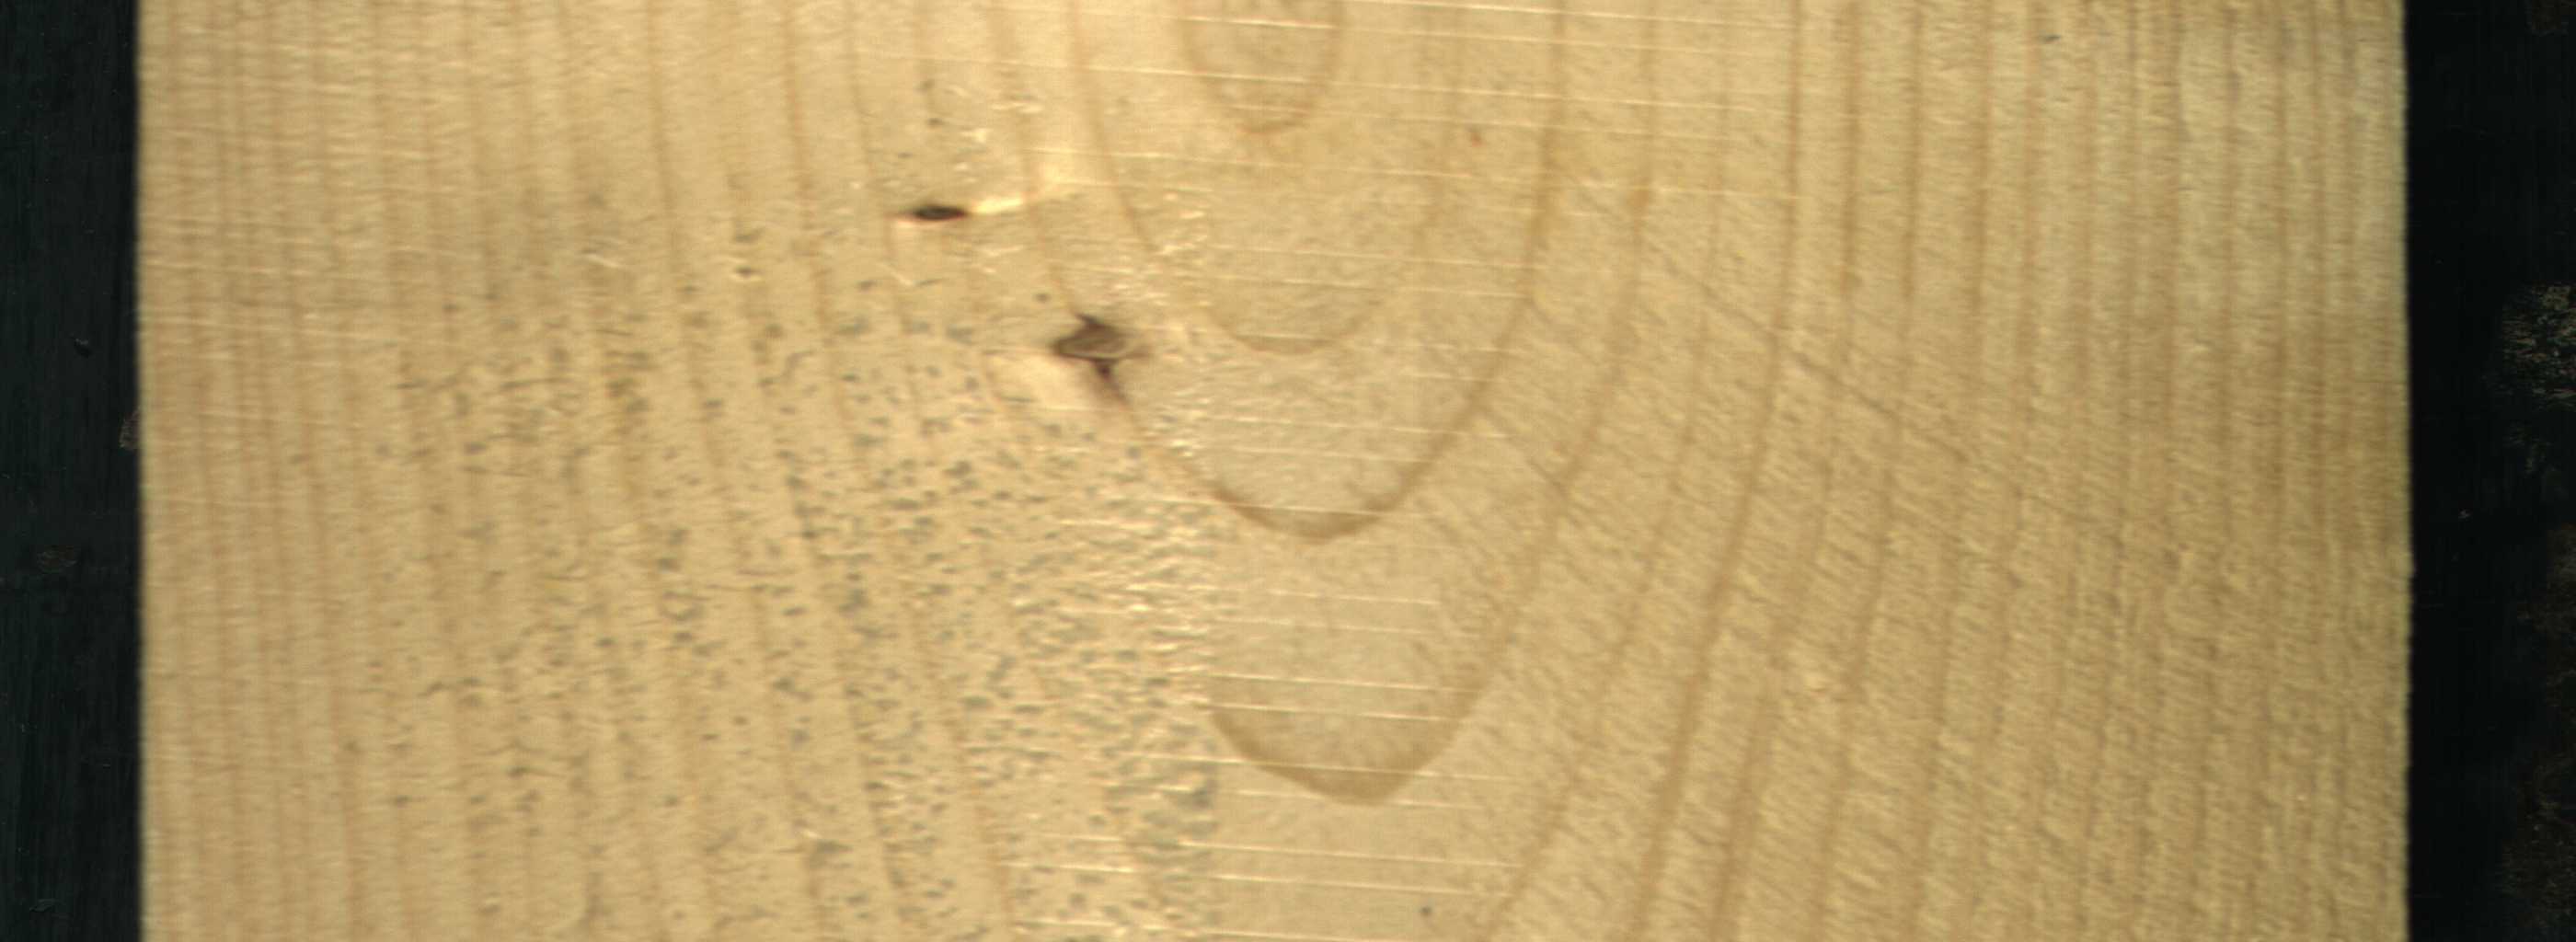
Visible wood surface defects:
Live_Knot
Live_Knot